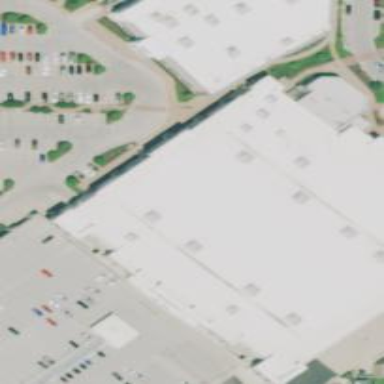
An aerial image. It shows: Retail building.